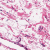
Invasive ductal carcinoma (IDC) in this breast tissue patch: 0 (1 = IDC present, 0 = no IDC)